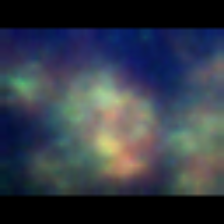
Taxon: Unknown_full_image
Group: Unknown